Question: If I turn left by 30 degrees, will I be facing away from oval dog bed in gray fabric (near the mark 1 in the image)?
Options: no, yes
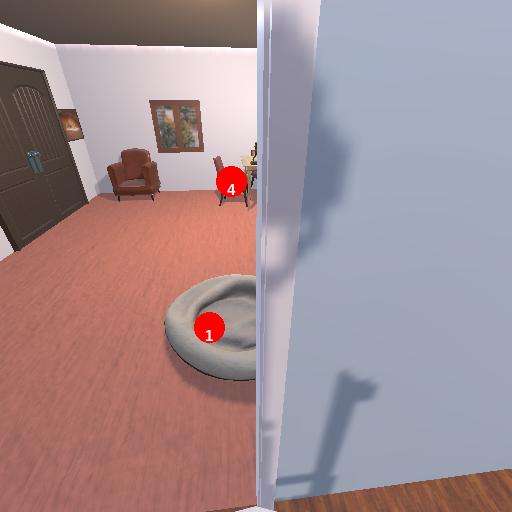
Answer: no